Question: I just included an options menu in my app, but in one of my activities it seems to create a white empty space- can anyone tell me why??
It work in other activities in the same app, but not this single activity.
I Hope anyone can help :-)
'''
public class GifsActivity extends OptionsMenu {
private Toolbar toolbar;
@Override
protected void onCreate(Bundle savedInstanceState) {
super.onCreate(savedInstanceState);
setContentView(R.layout.activity_gifs);
toolbar = findViewById(R.id.toolbar);
setSupportActionBar(toolbar);
ImageView gifImageView = (ImageView) findViewById(R.id.iv_gif);
Glide.with(this)
.load("http://i.imgur.com/Vth6CBz.gif")
.asBitmap()
.placeholder(R.drawable.ic_cloud_off_red)
.error(R.drawable.ic_cloud_off_red)
.into(gifImageView);
}
}
'''
'''
<RelativeLayout xmlns:android="http://schemas.android.com/apk/res/android"
android:layout_width="match_parent"
android:layout_height="match_parent"
xmlns:tools="http://schemas.android.com/tools"
android:gravity="center_vertical"
android:orientation="vertical"
tools:context="com.example.examand1.GifsActivity">
<include layout="@layout/toolbar_layout"
/>
<ImageView
android:id="@+id/iv_gif"
android:layout_width="match_parent"
android:layout_height="220dp" />
</RelativeLayout>
'''
Picture of the activity

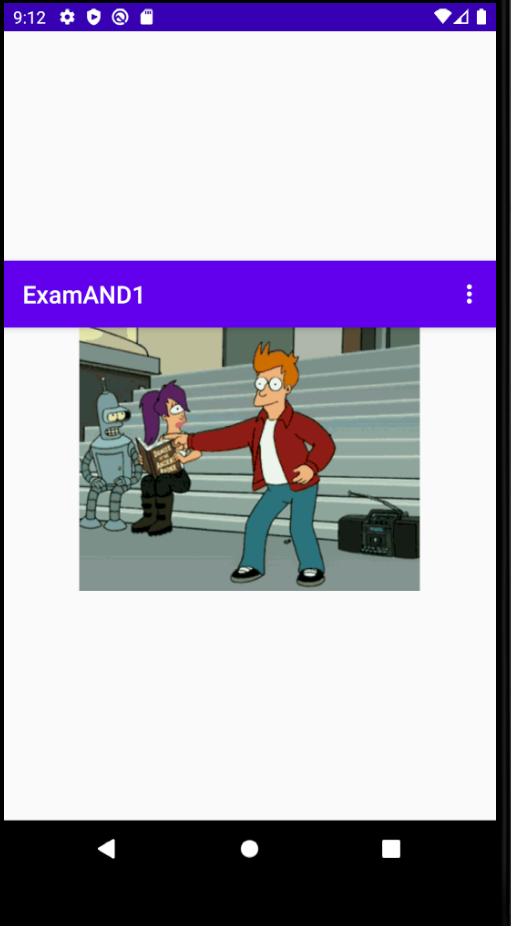
Answer: Remove 'android:gravity="center_vertical"' from your layout. Then your layout will be as below:
'''
<?xml version="1.0" encoding="utf-8"?>
<RelativeLayout xmlns:android="http://schemas.android.com/apk/res/android"
android:layout_width="match_parent"
android:layout_height="match_parent"
android:orientation="vertical">
<include
android:id="@+id/include"
layout="@layout/toolbar_layout"
android:layout_height="wrap_content"
android:layout_width="match_parent"/>
<ImageView
android:layout_below="@id/include"
android:id="@+id/iv_gif"
android:layout_width="match_parent"
android:layout_height="220dp" />
</RelativeLayout>
'''